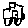
Label: car